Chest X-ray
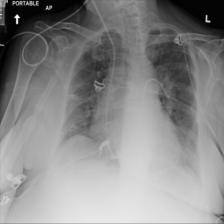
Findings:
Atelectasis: negative
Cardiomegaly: negative
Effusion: negative
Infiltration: positive
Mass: negative
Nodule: negative
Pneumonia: negative
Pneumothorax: negative
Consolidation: negative
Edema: negative
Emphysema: negative
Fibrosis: negative
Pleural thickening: negative
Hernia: negative